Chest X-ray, AP view. Patient: 25 years old, sex M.
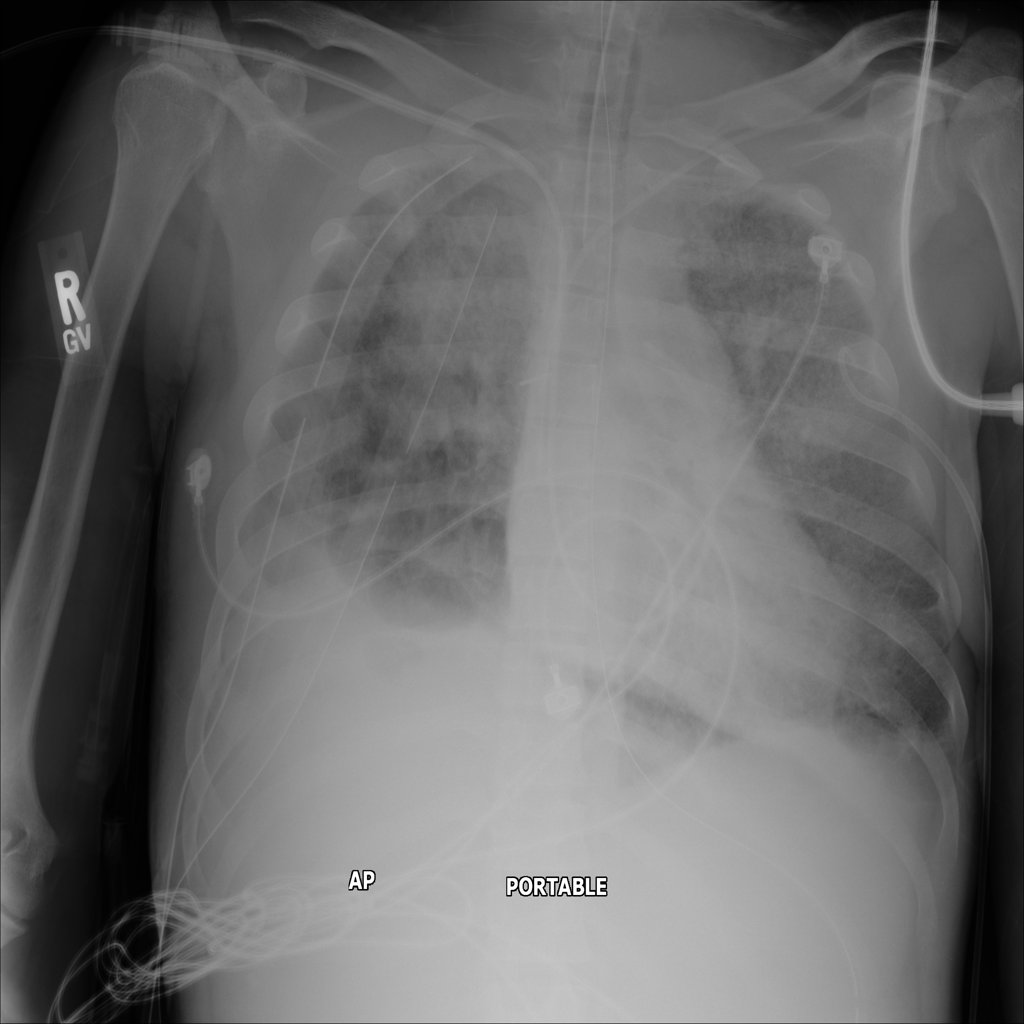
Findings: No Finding